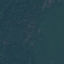
Land use / land cover class: Forest